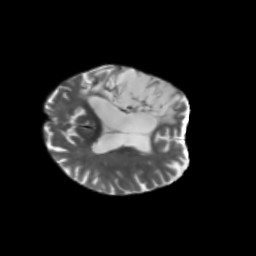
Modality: T2w
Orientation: axial
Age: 56
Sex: male
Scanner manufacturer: siemens
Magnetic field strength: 3 T
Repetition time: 5.25 s
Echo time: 0.08 s